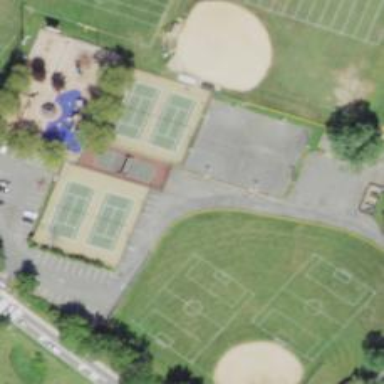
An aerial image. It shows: Baseball pitch for leisure land.